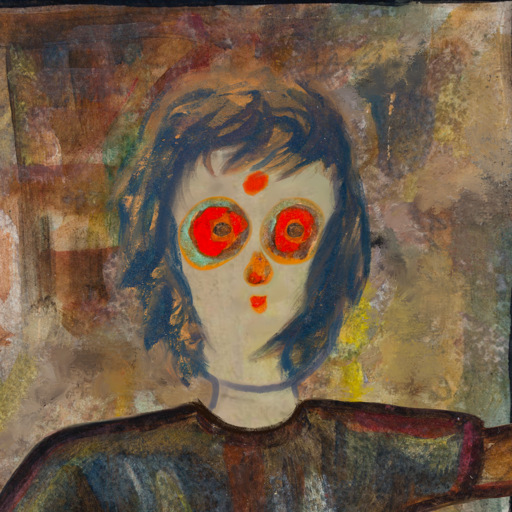
Background: Mosgoul, Head And Neck Front: Hill_Girl, Face Front: Sisters, Bust: Mosgoul, Hair Front: InTheSun, Head Accessory: Blank, Second Necklace: Blank, Necklace: Blank, Baby: Blank